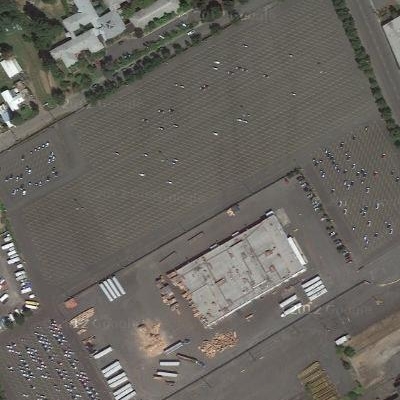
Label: gParking